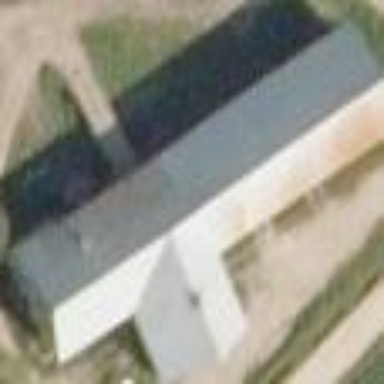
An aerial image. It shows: Farm auxiliary building.